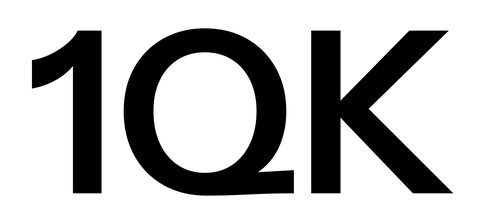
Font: InstrumentSans_SemiBold